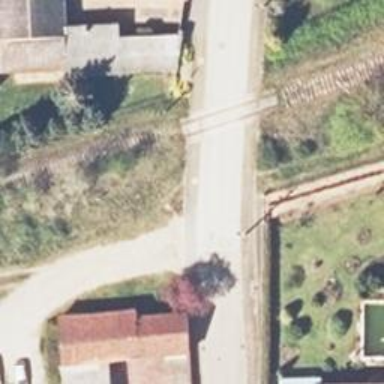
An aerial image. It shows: Abandoned railway with embankment.